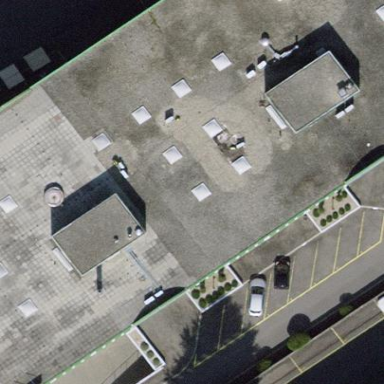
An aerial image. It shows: Office building.